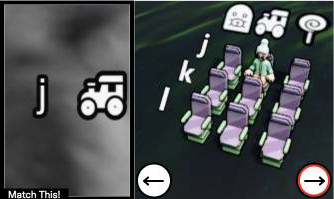
Task: seats
Answer: yes